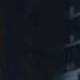
Vehicle type: Car